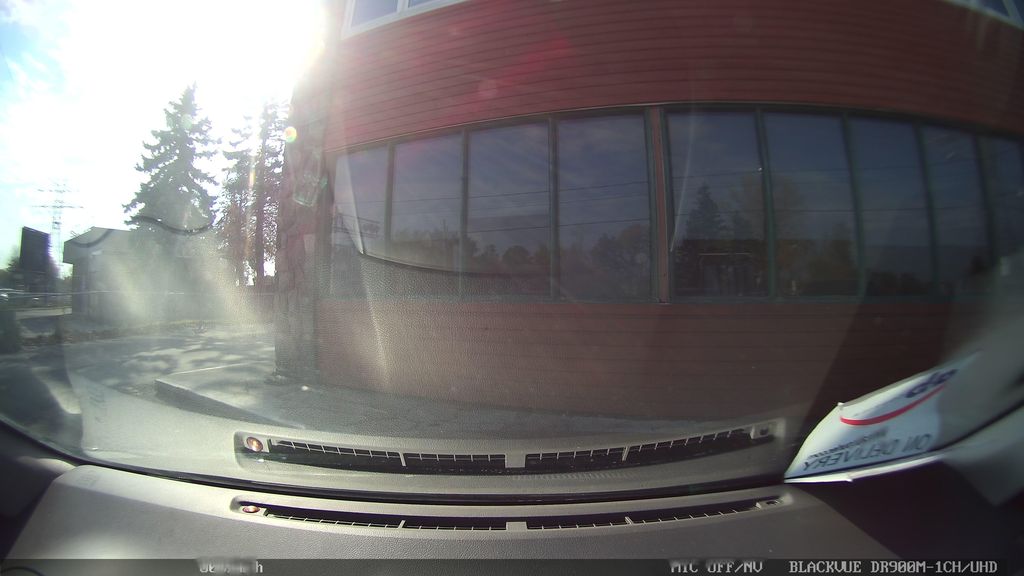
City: toronto